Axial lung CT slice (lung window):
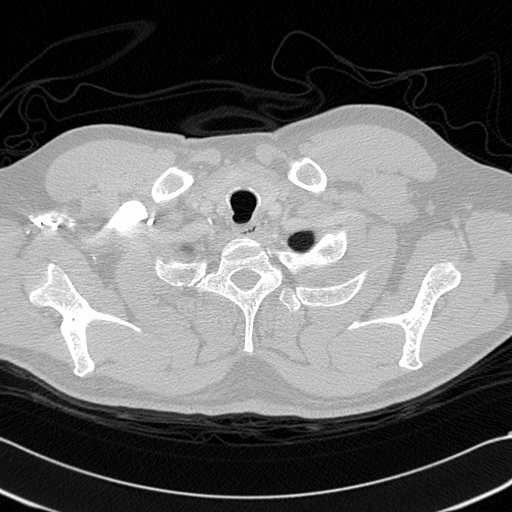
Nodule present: no